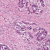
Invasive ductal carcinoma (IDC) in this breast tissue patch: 1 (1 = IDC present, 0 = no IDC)